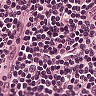
Metastatic tissue present: no